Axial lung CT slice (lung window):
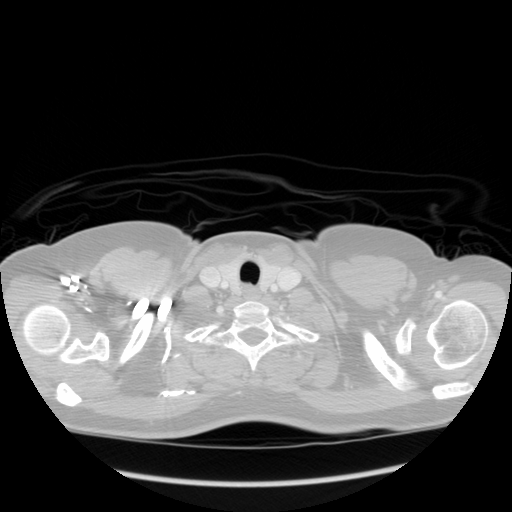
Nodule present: no